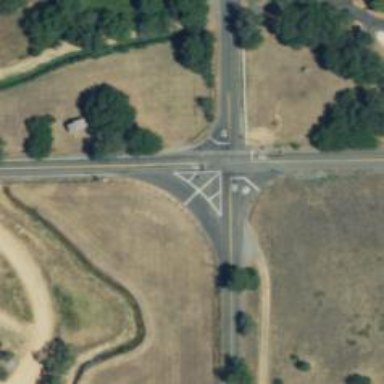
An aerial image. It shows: Road with stop sign.